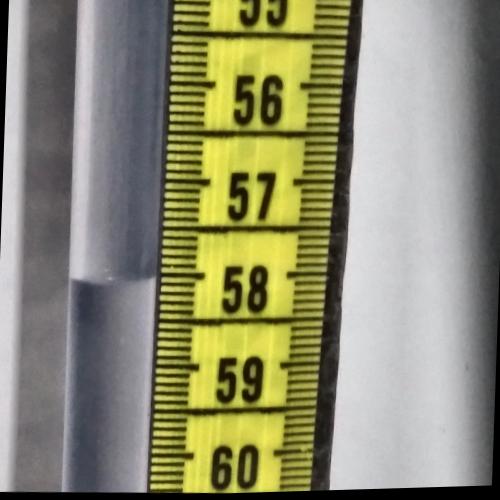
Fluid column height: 58.0 cm